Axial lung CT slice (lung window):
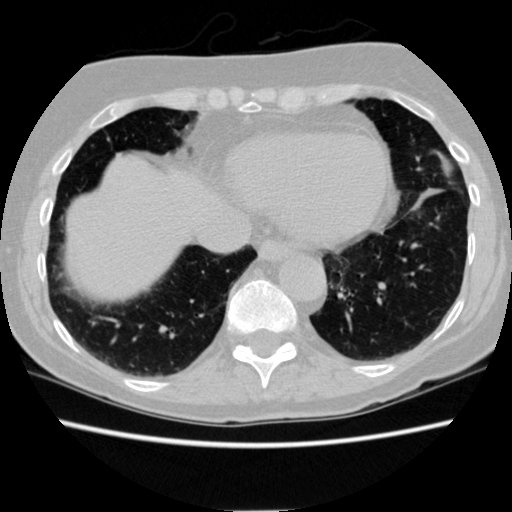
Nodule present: no